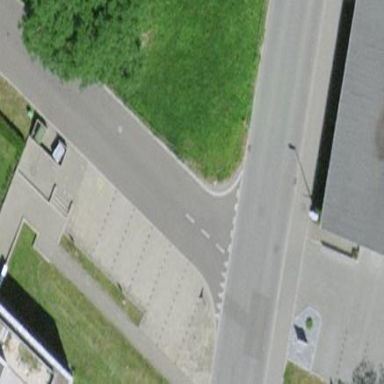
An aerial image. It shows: Parking area.